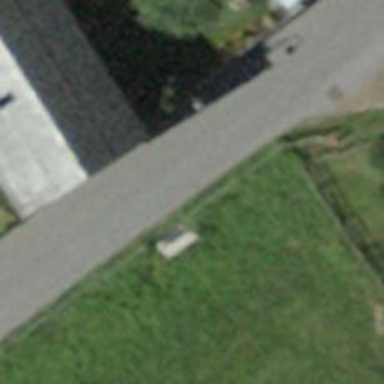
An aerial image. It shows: Bench.